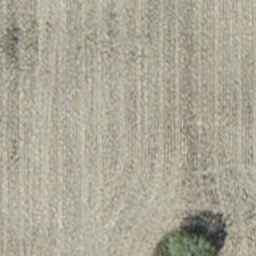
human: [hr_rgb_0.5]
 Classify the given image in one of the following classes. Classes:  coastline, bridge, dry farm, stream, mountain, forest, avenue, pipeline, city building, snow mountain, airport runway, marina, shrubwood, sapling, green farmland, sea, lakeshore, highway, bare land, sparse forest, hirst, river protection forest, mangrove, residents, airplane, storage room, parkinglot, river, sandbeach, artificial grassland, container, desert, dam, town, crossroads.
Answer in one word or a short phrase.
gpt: dry farm